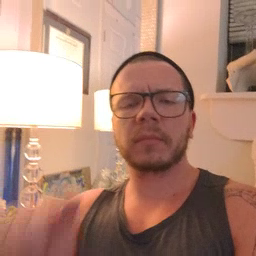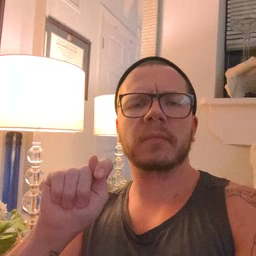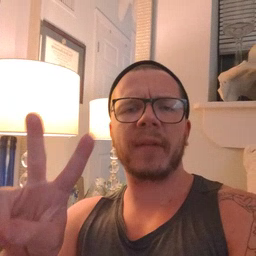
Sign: TV